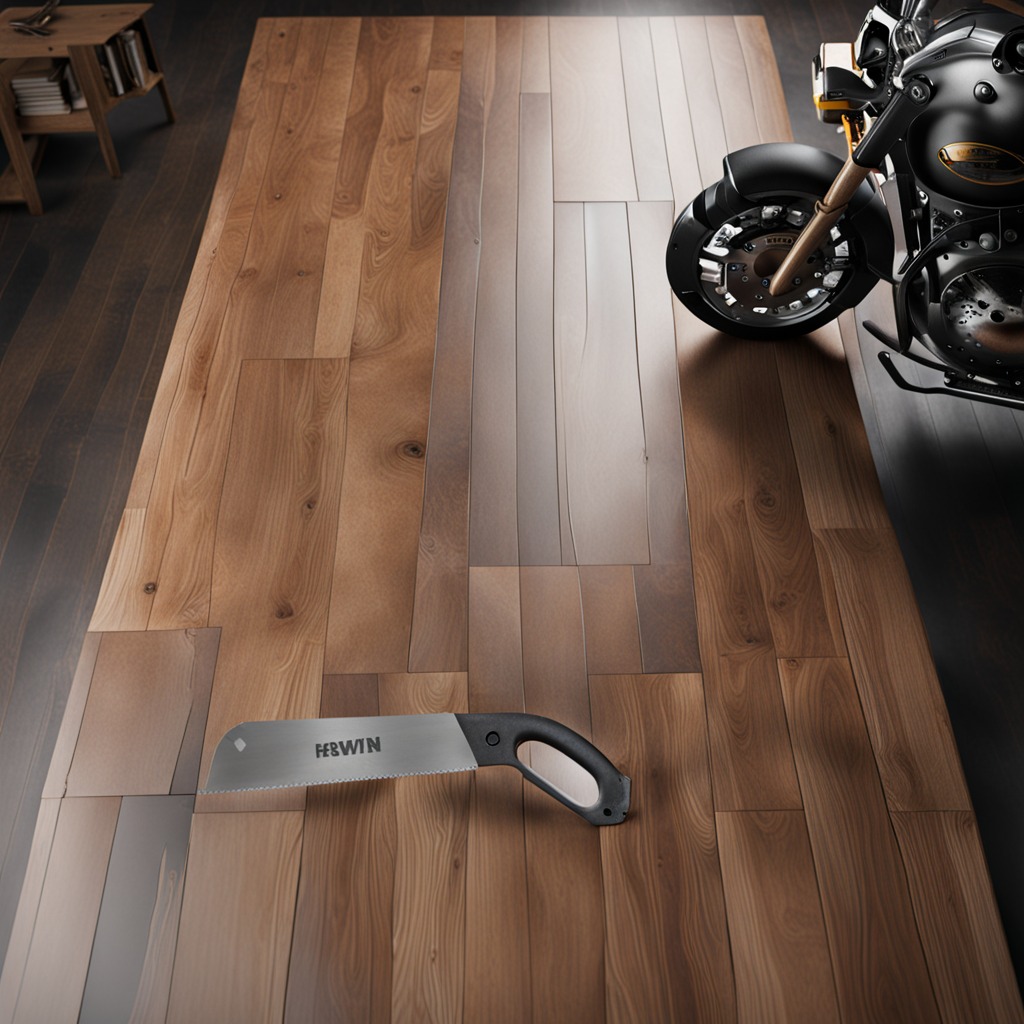
A handheld metal saw is lying on an oil-spilled wooden table in a vintage motorcycle garage.